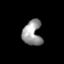
Tissue: lung
Cell type: Epithelial cells
Senescence score: 0.2129
Nuclear area (px): 463
Mean DAPI intensity: 149.704